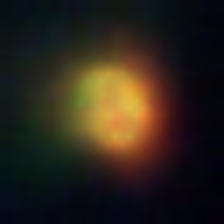
Taxon: NanoPlankton
Group: Other